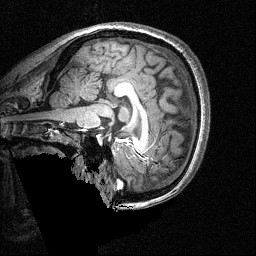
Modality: T1w
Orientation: sagittal
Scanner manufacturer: siemens
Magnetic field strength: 3 T
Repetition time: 1.54 s
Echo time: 0.00304 s